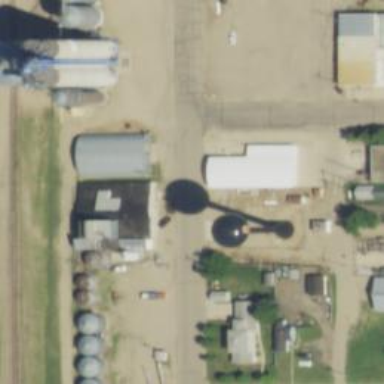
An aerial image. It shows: Building that serves as water tower.